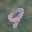
Label: 9